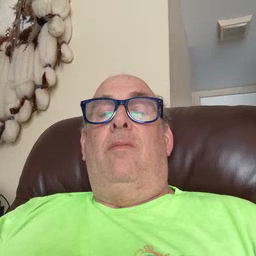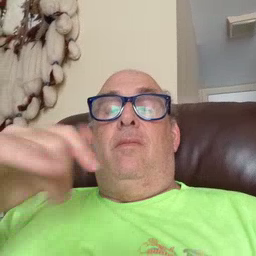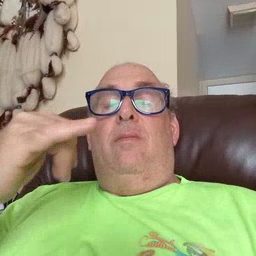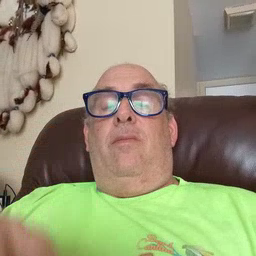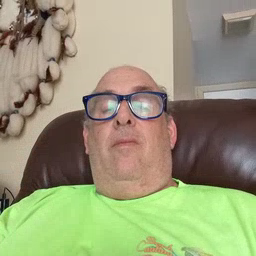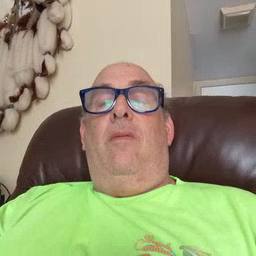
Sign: yellow